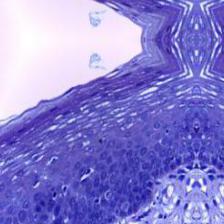
Diagnosis: Normal